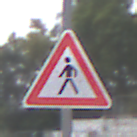
Verkehrszeichen: FussgaengerRechts
Umgebung: Outdoor, Suburban
Tageszeit: Midday
Wetter: Overcast
Licht: Natural
Jahreszeit: NotSpecified
Kontrast: LowContrast